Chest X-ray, PA view. Patient: 32 years old, sex M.
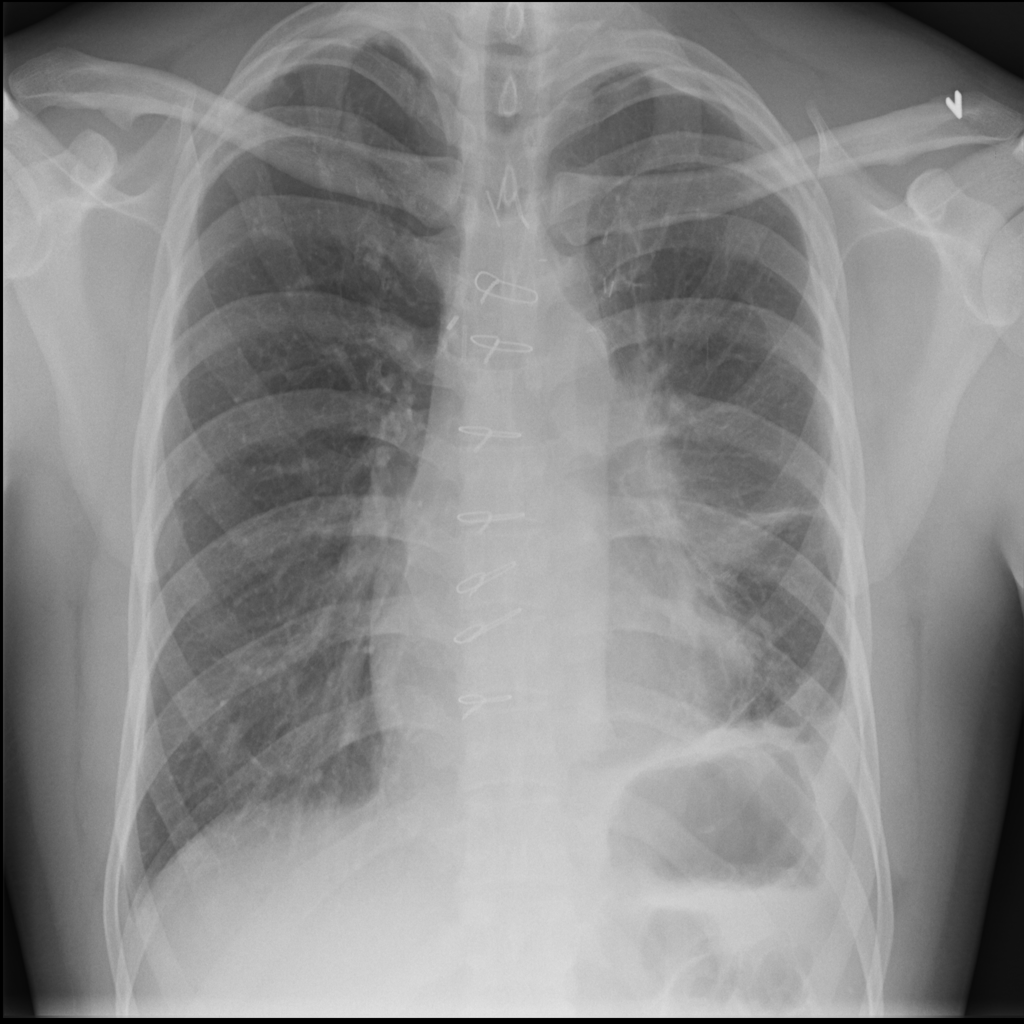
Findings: Infiltration